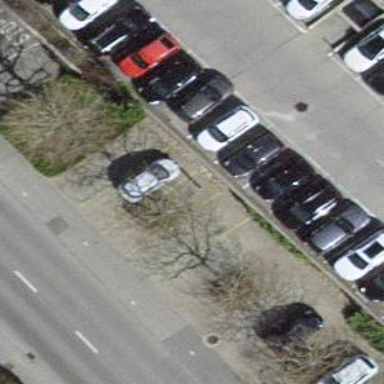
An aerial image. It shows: Charging station.